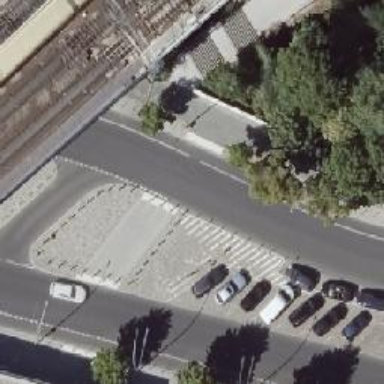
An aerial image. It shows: Asphalt footway with unmarked crossing.